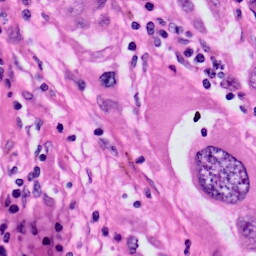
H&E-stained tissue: Skin